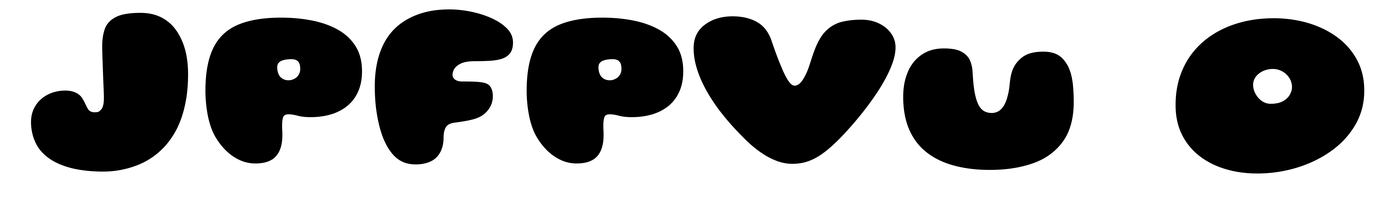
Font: Gluten_Black